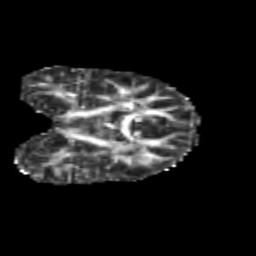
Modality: FA
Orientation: coronal
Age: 10
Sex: female
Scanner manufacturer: siemens
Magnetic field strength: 3 T
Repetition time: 3.8 s
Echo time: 0.07 s